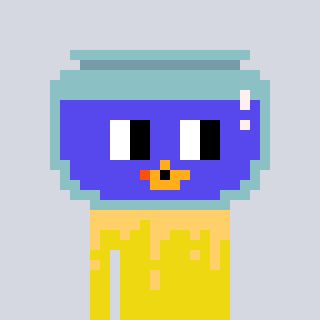
a pixel art character with square blue glasses, a goldfish-shaped head and a yellow-colored body on a cool background